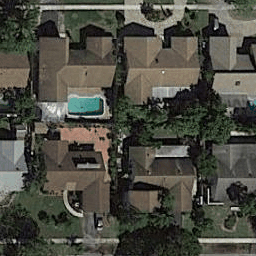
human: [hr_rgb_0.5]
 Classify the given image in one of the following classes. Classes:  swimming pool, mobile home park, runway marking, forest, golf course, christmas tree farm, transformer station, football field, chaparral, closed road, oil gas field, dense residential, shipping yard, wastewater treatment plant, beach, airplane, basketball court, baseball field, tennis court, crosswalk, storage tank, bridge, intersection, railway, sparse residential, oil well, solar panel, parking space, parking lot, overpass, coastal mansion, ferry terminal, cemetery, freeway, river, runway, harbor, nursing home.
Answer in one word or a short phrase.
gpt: dense residential